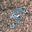
Label: 9